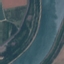
Label: River